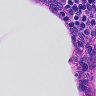
Metastatic tissue present: no